Interaction volume radius: 5 \u00c5
Interaction volume height: 25 \u00c5
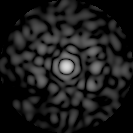
Disorder parameter: 0.8589